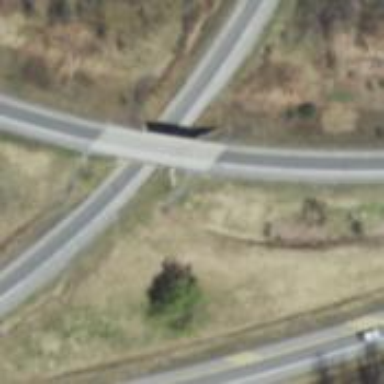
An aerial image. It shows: Trunk link highway.